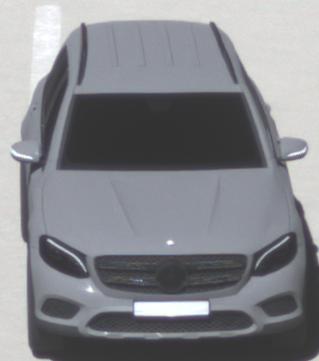
Make: Mercedes-Benz
Model: GLC 250
Detailed model: GLC (253)
Model produced from: 2015/09
Model produced until: 2018/05
Doors: 5
Color: gray
Road condition: dry road
Daytime: midday
Contrast: high contrast